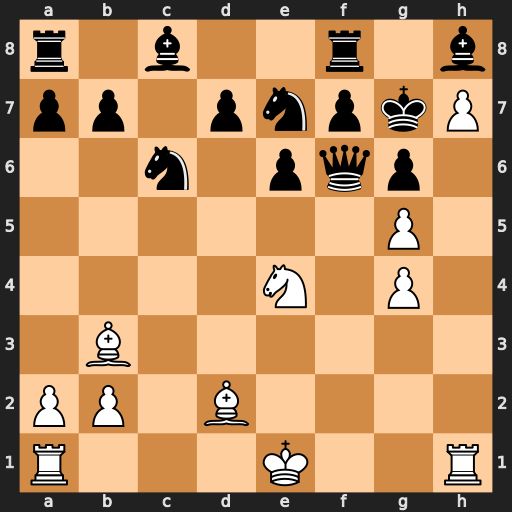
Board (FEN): r1b2r1b/pp1pnpkP/2n1pqp1/6P1/4N1P1/1B6/PP1B4/R3K2R
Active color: w
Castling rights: KQ
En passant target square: -
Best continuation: gxf6#